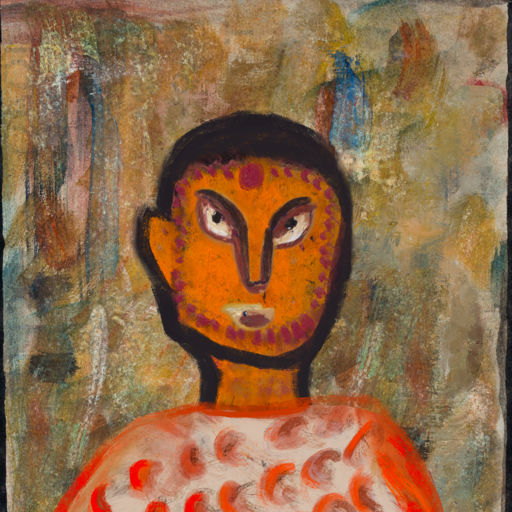
Background: Pipe, Head And Neck Front: Doll, Face Front: After_Raid, Bust: Rupkatha, Hair Front: Blank, Head Accessory: Blank, Second Necklace: Blank, Necklace: Blank, Baby: Blank